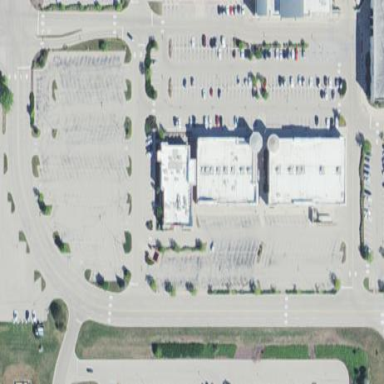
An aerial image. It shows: Retail building which is mall.